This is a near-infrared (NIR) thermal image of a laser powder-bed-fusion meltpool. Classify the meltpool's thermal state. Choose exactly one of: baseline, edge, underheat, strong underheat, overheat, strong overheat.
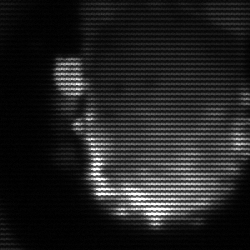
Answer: baseline